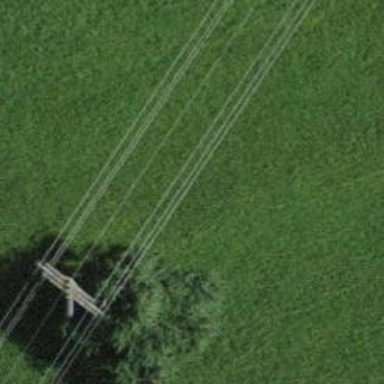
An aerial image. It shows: Power tower.